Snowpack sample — Loveland Pass, Silver Plume, Colorado, USA (2/11/26, 12:00 PM MST)
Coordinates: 39.663, -105.886
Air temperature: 35 °F
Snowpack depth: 82 cm
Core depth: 10 cm
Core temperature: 15.8 °F
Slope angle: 13°, slope face: 12°
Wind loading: high
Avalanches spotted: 1
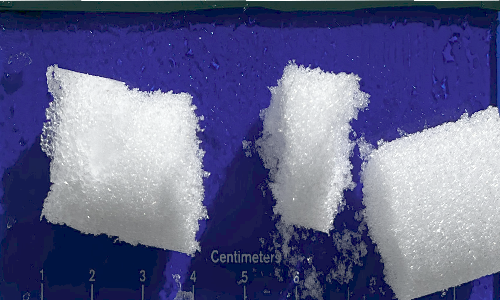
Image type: core
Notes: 1 small avalanche spotted on the north side of the bowl, lots of wind loading